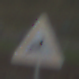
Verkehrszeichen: WildwechselLinks
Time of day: SunriseSunset
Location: Outdoor (RoadRail)
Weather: PartlyCloudy
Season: NotSpecified
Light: Natural